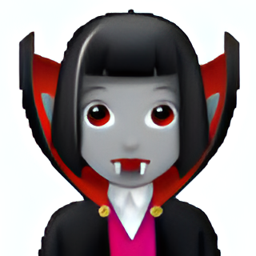
Name: vampire
Emoji: 🧛🏼
Group: People & Body
Sub-group: person-fantasy